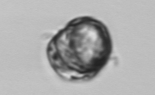
Label: Proterythropsis